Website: home-depot
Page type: address-validator
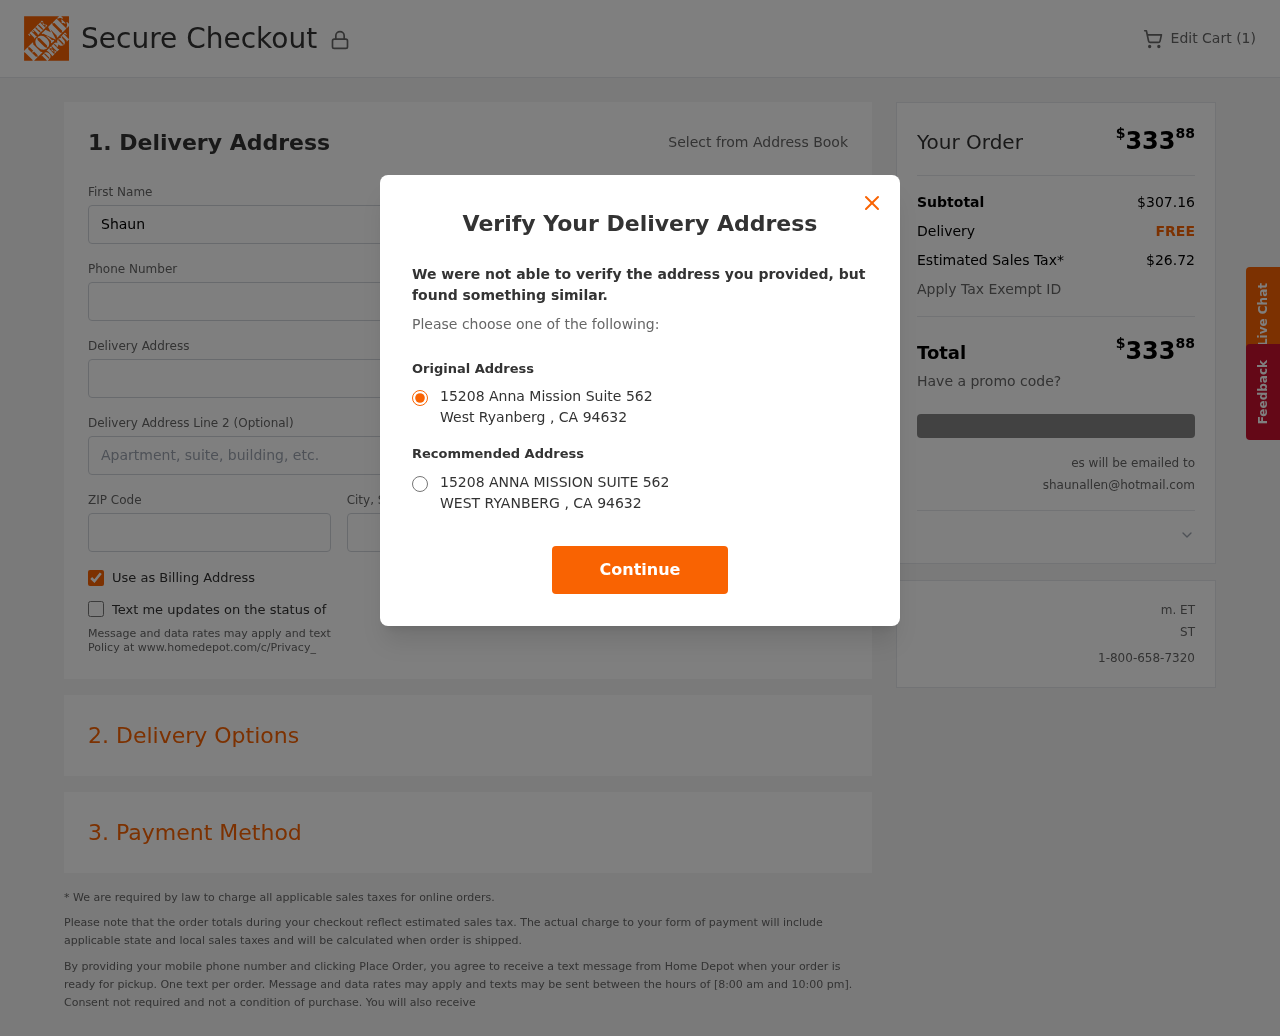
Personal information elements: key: PII_CITY
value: West Ryanberg
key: PII_EMAIL
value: shaunallen@hotmail.com
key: PII_POSTCODE
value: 94632
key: PII_STATE_ABBR
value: CA
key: PII_STREET
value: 15208 Anna Mission Suite 562
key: PII_FIRSTNAME
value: Shaun
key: PII_LASTNAME
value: Allen
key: PII_PHONE
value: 7623748900
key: PII_CITY_STATE
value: West Ryanberg, CA
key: PII_STREET_ALT
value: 15208 ANNA MISSION SUITE 562
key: PII_CITY_ALT
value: WEST RYANBERG
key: PII_POSTCODE_FULL
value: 94632
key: PII_POSTCODE_NUMERIC
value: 94632
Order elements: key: ORDER_NUM_ITEMS
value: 1
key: ORDER_TOTAL
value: $33388
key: ORDER_SUBTOTAL
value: $307.16
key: ORDER_SHIPPING_COST
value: FREE
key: ORDER_TAX
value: $26.72